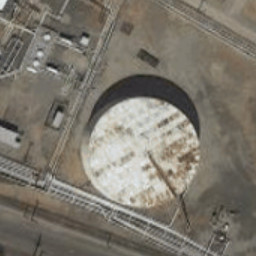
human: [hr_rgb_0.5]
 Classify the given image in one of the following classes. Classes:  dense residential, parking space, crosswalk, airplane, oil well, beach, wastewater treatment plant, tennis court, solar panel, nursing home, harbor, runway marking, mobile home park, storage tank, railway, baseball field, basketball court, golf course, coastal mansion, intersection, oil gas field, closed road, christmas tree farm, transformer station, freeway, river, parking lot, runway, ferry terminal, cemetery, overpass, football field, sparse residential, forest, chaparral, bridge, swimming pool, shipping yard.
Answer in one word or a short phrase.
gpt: storage tank